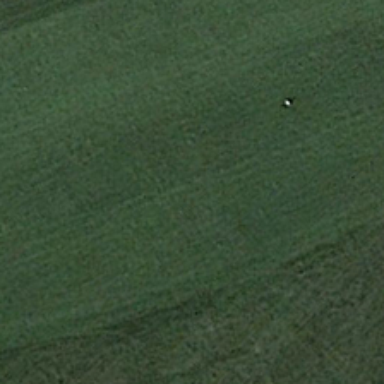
The meadow is green ,smooth and endless .